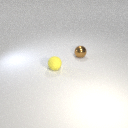
small yellow rubber sphere to the left of small brown metal sphere